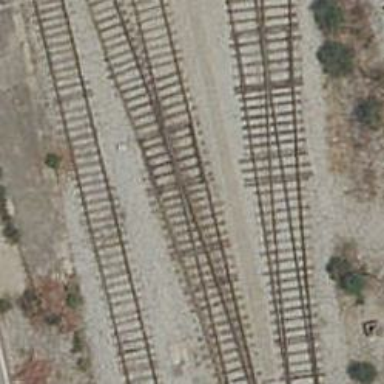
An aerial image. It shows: Rail yard with electrified contact lines for the trains.